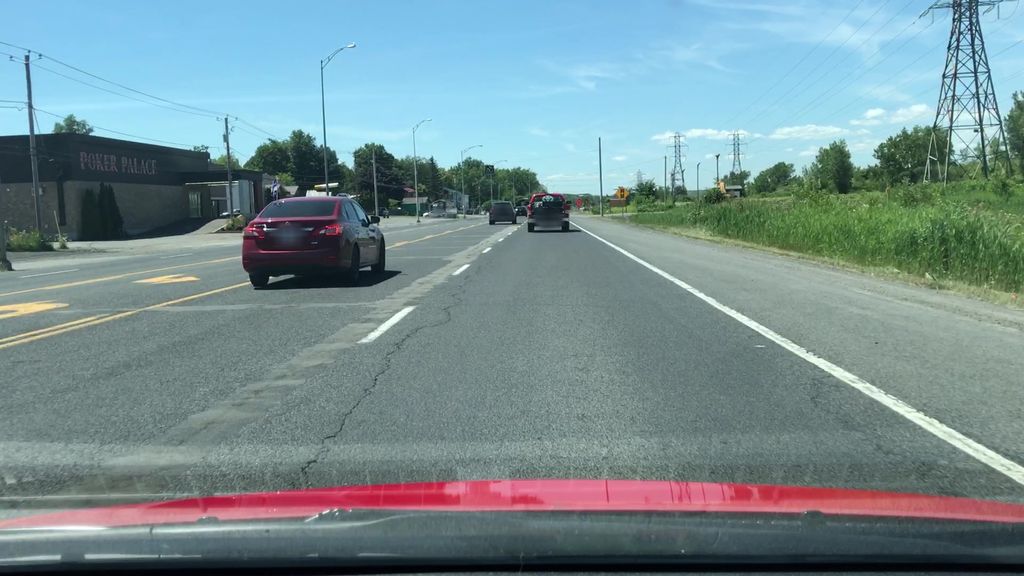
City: montreal